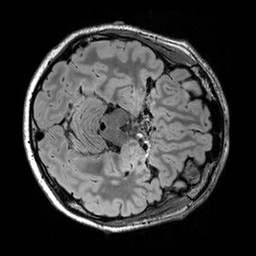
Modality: FLAIR
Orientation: axial
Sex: male
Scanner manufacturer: siemens
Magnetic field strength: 3 T
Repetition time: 5 s
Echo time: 0.395 s